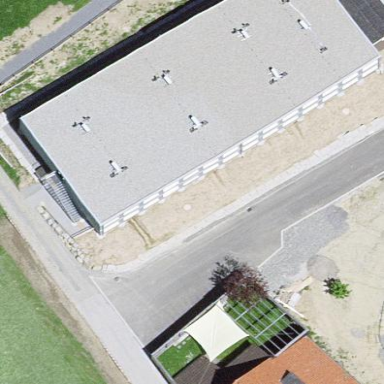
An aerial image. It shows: Hospital building.